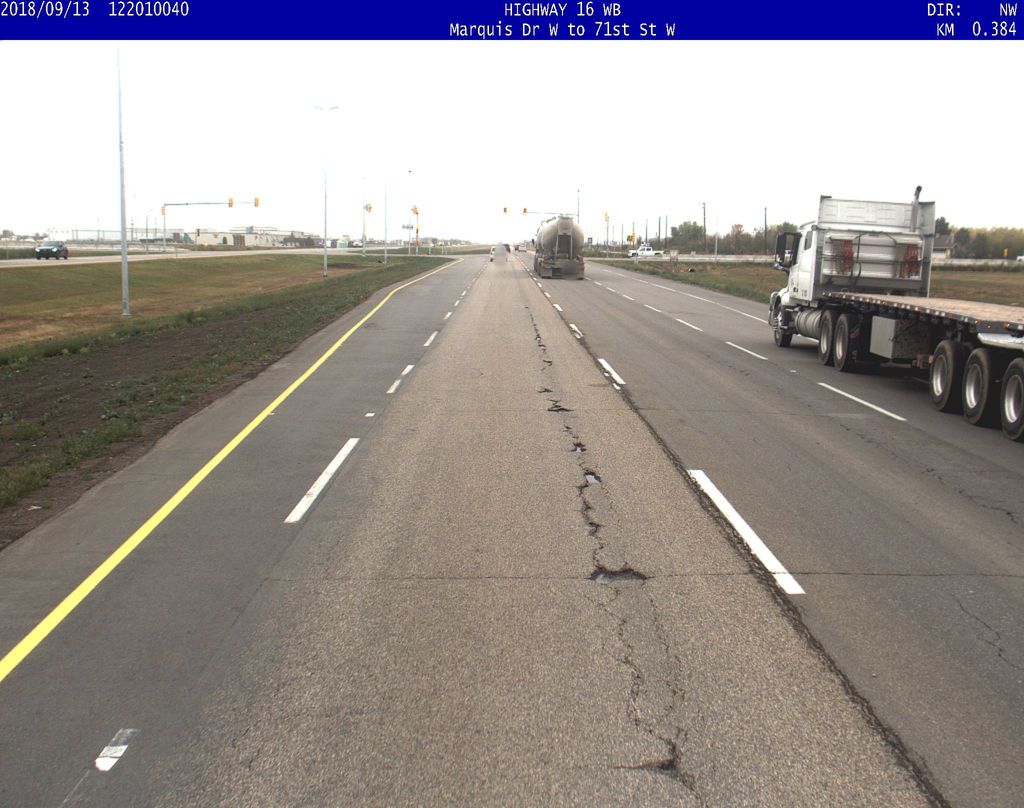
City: saskatoon